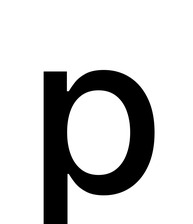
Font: Inter_Medium